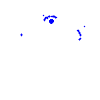
Particle: electron